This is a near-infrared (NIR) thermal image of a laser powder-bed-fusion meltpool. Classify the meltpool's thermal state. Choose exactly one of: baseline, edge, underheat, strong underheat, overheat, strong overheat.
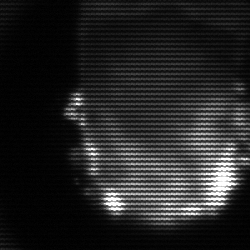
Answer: baseline